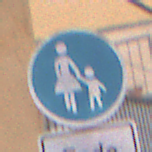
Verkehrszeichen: Gehweg
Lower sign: HinweisDurchVerbaleAngabe2
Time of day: Midday
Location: Outdoor (Urban)
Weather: Overcast
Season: NotSpecified
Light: Natural